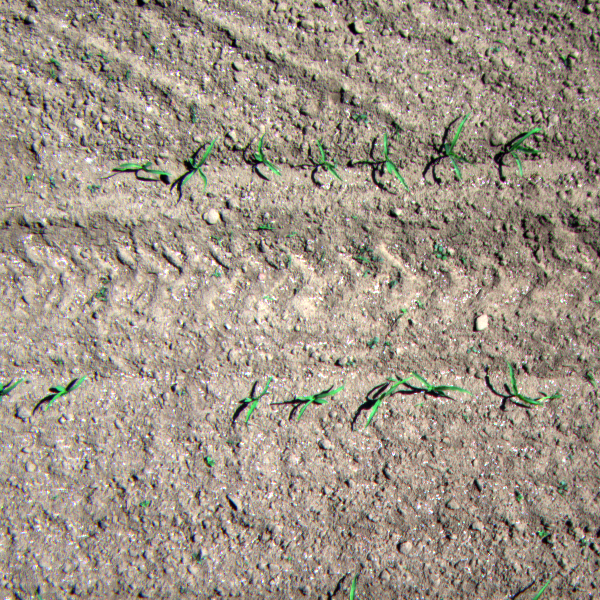
Acquisition date: 2023-05-30
Tile: 1034
Annotated plant instances:
label: maize
label: maize
label: maize
label: maize
label: maize
label: maize
label: maize
label: maize
label: maize
label: maize
label: maize
label: maize
label: maize
label: maize
label: maize
label: maize
label: amaranth
label: amaranth
label: amaranth
label: amaranth
label: weed_other
label: amaranth
label: amaranth
label: amaranth
label: weed_other
label: weed_other
label: amaranth
label: weed_other
label: weed_other
label: amaranth
label: amaranth
label: weed_other
label: amaranth
label: amaranth
label: amaranth
label: weed_other
label: weed_other
label: weed_other
label: weed_other
label: barnyard_grass
label: weed_other
label: barnyard_grass
label: amaranth
label: amaranth
label: amaranth
label: maize
label: amaranth
label: amaranth
label: amaranth
label: weed_other
label: weed_other
label: maize
label: weed_other
label: weed_other
label: weed_other
label: weed_other
label: barnyard_grass
label: weed_other
label: barnyard_grass